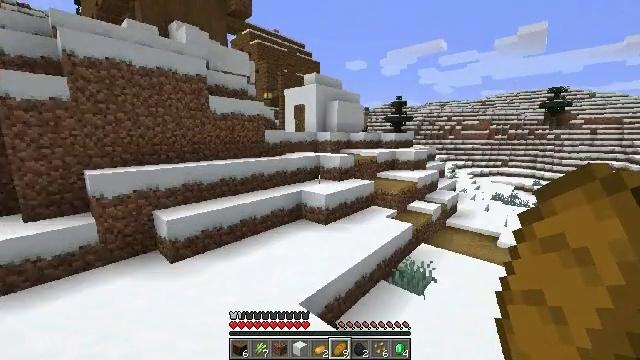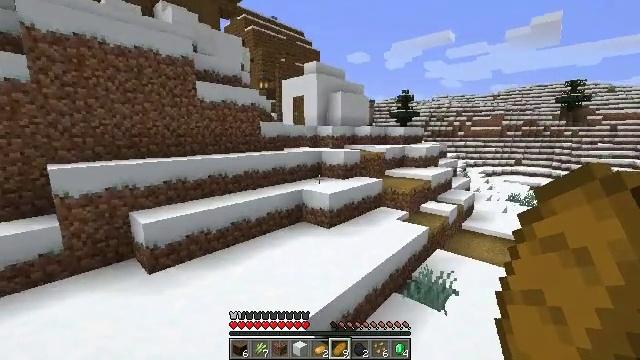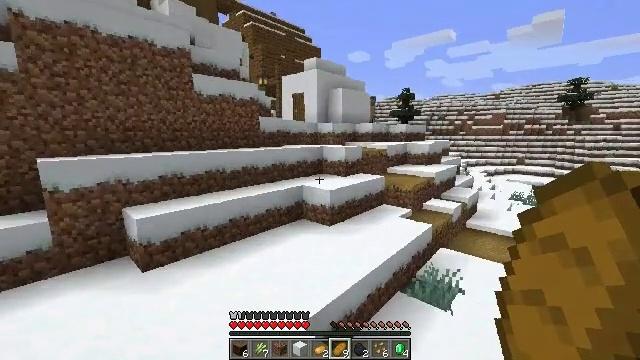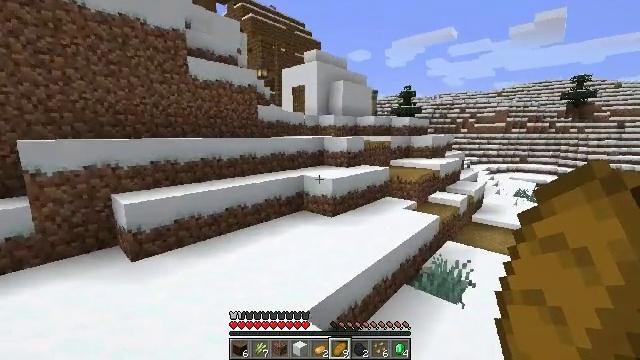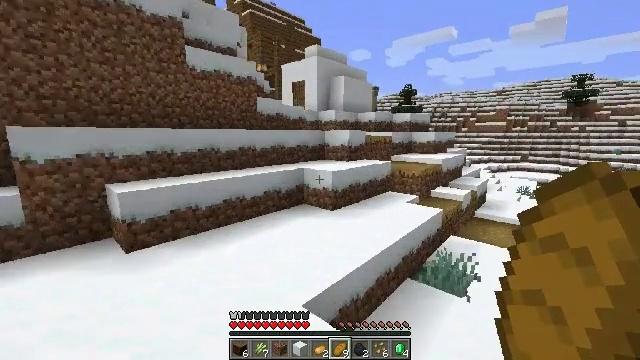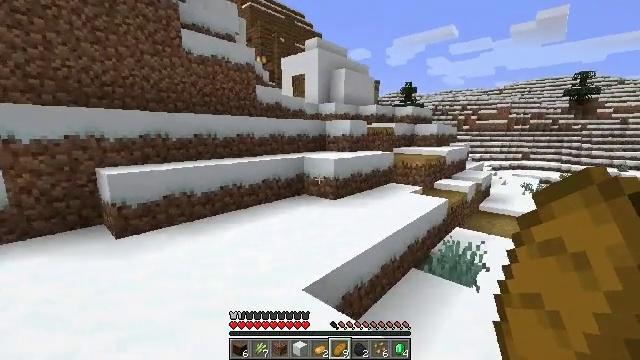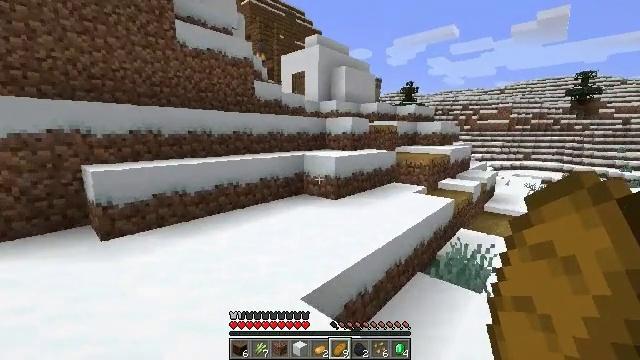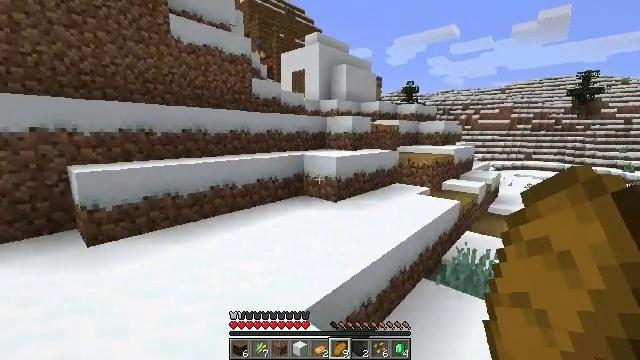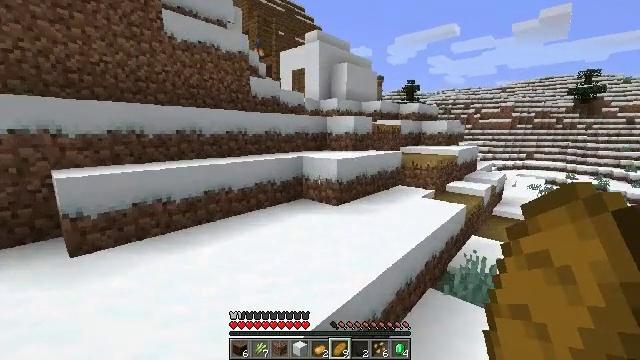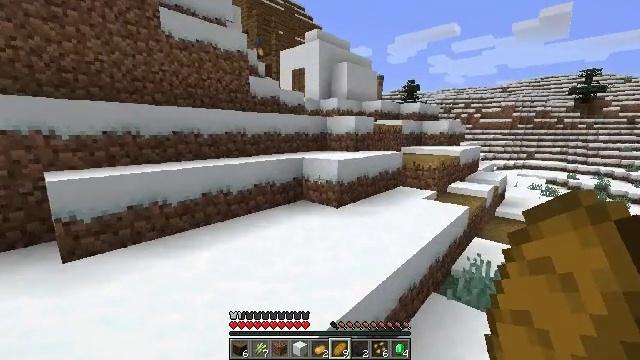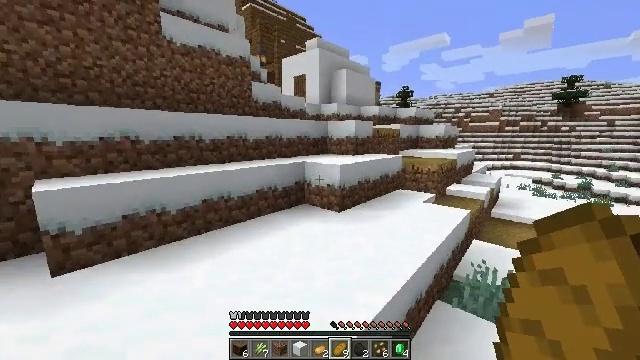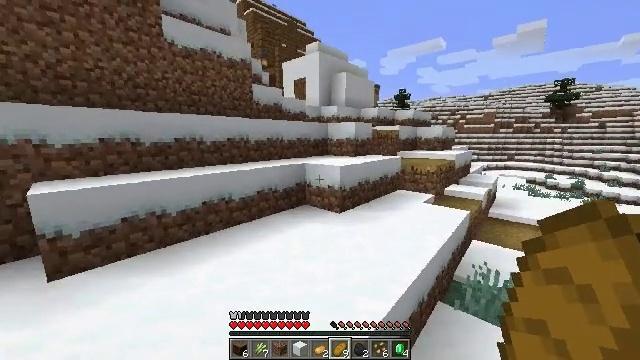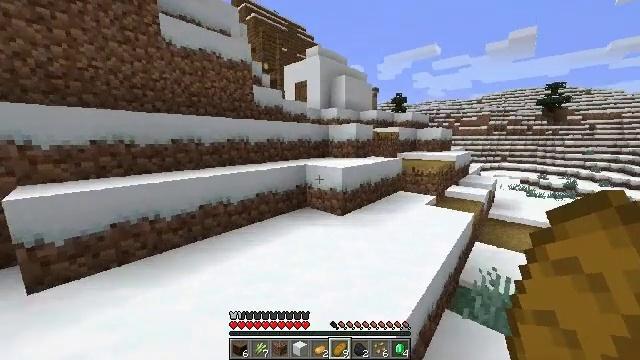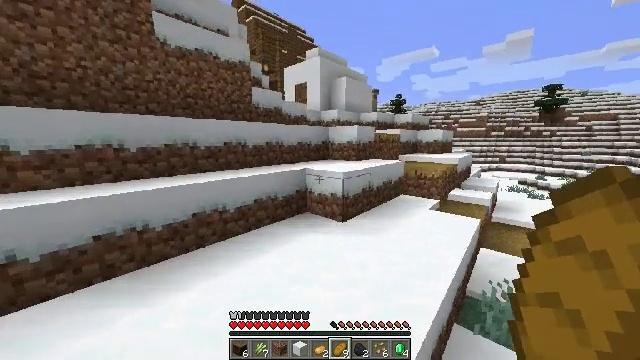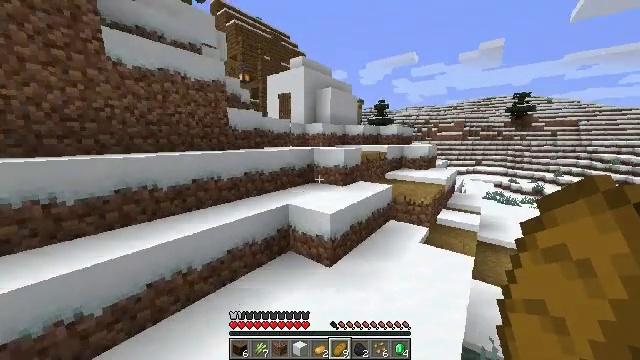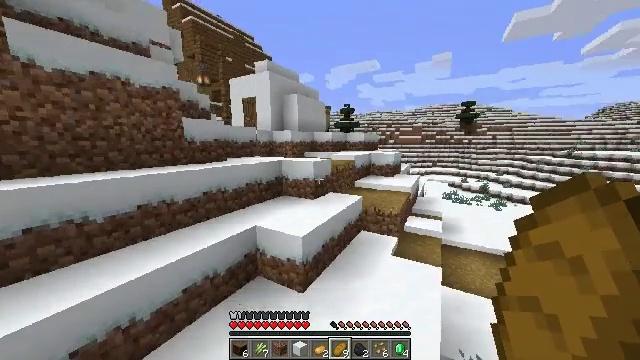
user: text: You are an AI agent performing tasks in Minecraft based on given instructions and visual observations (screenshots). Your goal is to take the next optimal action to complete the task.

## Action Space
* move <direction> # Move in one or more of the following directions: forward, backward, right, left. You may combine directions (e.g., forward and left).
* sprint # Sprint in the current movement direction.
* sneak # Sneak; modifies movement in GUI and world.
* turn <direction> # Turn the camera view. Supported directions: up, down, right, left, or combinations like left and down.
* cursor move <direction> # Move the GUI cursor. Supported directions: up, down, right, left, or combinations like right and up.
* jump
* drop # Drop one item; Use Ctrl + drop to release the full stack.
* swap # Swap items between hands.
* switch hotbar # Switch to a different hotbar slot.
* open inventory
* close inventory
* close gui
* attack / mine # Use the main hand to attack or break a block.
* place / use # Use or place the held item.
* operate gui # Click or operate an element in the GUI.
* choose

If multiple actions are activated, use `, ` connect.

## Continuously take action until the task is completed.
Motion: motion action
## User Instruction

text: Gather light gray wool for construction.
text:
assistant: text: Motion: no_op
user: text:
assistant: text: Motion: no_op
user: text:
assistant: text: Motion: no_op
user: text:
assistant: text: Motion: no_op
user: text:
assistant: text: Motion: no_op
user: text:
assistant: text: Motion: move forward
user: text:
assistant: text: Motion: move forward
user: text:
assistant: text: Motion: move forward
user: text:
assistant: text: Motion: move forward, sprint
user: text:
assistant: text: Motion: move forward, sprint
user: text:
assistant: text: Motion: move forward, sprint
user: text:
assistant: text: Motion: move forward, sprint
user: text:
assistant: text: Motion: move forward, sprint, jump
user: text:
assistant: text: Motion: move forward, sprint, turn right, jump
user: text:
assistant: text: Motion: move forward, sprint, turn right, jump
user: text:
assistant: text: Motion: move forward, sprint, turn right, jump
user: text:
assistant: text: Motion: move forward, sprint, turn right, jump
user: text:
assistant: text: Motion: move forward, sprint, jump
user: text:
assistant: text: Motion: move forward, sprint, jump
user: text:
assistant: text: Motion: move forward, sprint, jump
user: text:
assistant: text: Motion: move forward, sprint, turn up, jump
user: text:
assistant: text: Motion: move forward, sprint, jump
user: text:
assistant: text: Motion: move forward, sprint, turn up, jump
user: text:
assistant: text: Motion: move forward, sprint, turn left and up, jump
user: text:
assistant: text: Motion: move forward, sprint, turn left and up, jump
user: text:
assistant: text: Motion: move forward, sprint, turn left, jump
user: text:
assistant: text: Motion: move forward, sprint, turn left, jump
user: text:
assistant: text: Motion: move forward, sprint, turn left, jump
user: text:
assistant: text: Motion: move forward, sprint, turn left, jump
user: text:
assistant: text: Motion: move forward, sprint, turn left, jump